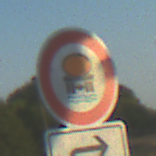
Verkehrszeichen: VerbotFahrzeugeWassergefaehrdenderLadung
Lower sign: RichtungsangabeDurchPfeile5
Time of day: SunriseSunset
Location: Outdoor (RoadRail)
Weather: Clear
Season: NotSpecified
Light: Natural